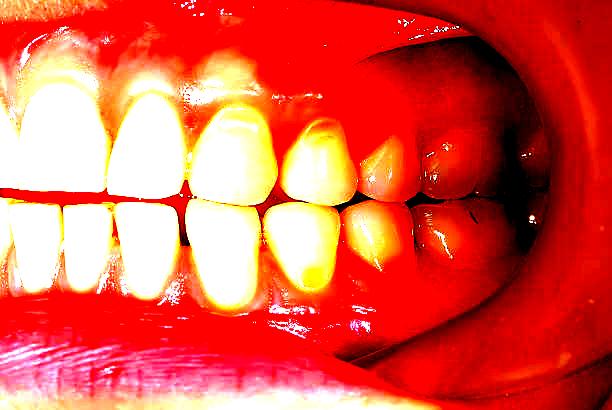
Condition: Gingivitis